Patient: sex F, age 75
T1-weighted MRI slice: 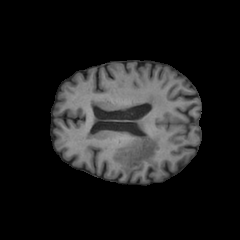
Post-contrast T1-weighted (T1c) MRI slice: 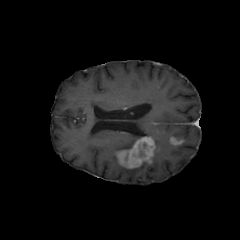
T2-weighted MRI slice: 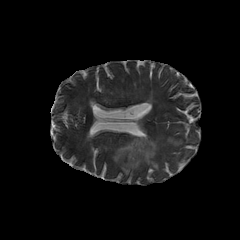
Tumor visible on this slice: yes
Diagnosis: Glioblastoma, IDH-wildtype
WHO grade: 4